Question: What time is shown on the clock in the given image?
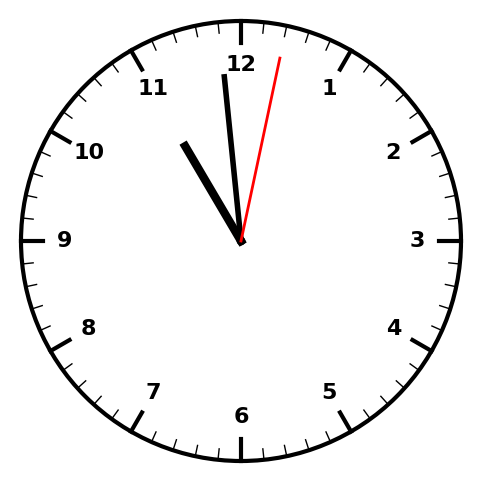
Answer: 10:59:02